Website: bh-photo
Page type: delivery-shipping
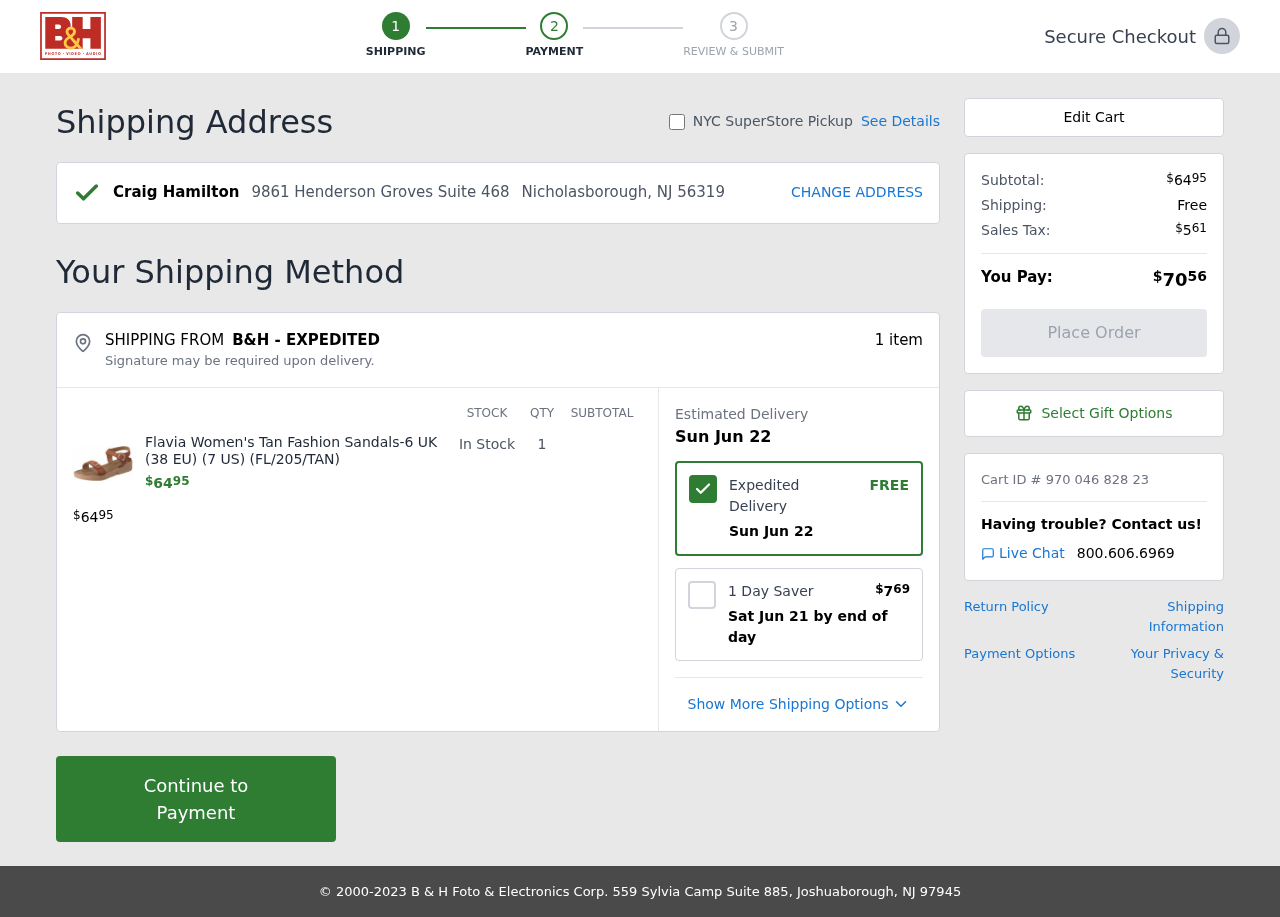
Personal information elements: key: PII_CITY_STATE_ZIP
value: Nicholasborough, NJ 56319
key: PII_FULLNAME
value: Craig Hamilton
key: PII_STREET
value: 9861 Henderson Groves Suite 468
Product elements: key: PRODUCT1_NAME
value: Flavia Women's Tan Fashion Sandals-6 UK (38 EU) (7 US) (FL/205/TAN)
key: PRODUCT1_PRICE
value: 64.95
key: PRODUCT1_QUANTITY
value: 1
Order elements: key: ORDER_NUM_ITEMS
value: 1 item
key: ORDER_SUBTOTAL
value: $6495
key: ORDER_DELIVERY_DATE
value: Sun Jun 22
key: ORDER_SHIPPING_COST_ALT
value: $769
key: ORDER_SHIPPING_DATE
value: Sat Jun 21 by end of day
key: ORDER_SHIPPING_COST
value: Free
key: ORDER_TAX
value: $561
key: ORDER_TOTAL
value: $7056
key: ORDER_ID
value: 970 046 828 23